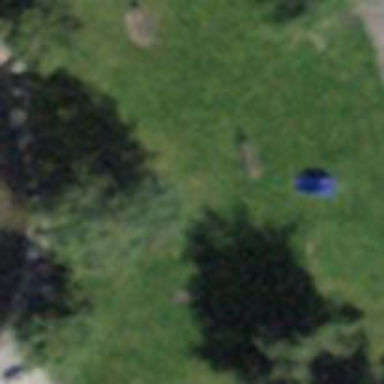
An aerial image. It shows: Picnic table located in leisure land area.